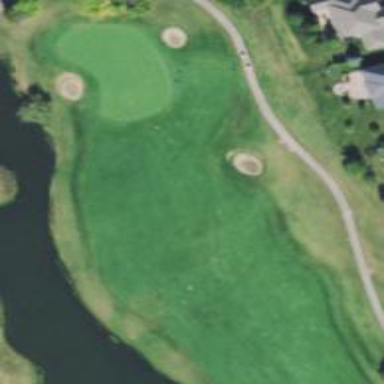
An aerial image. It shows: Golf fairway surrounded by grass.